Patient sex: M
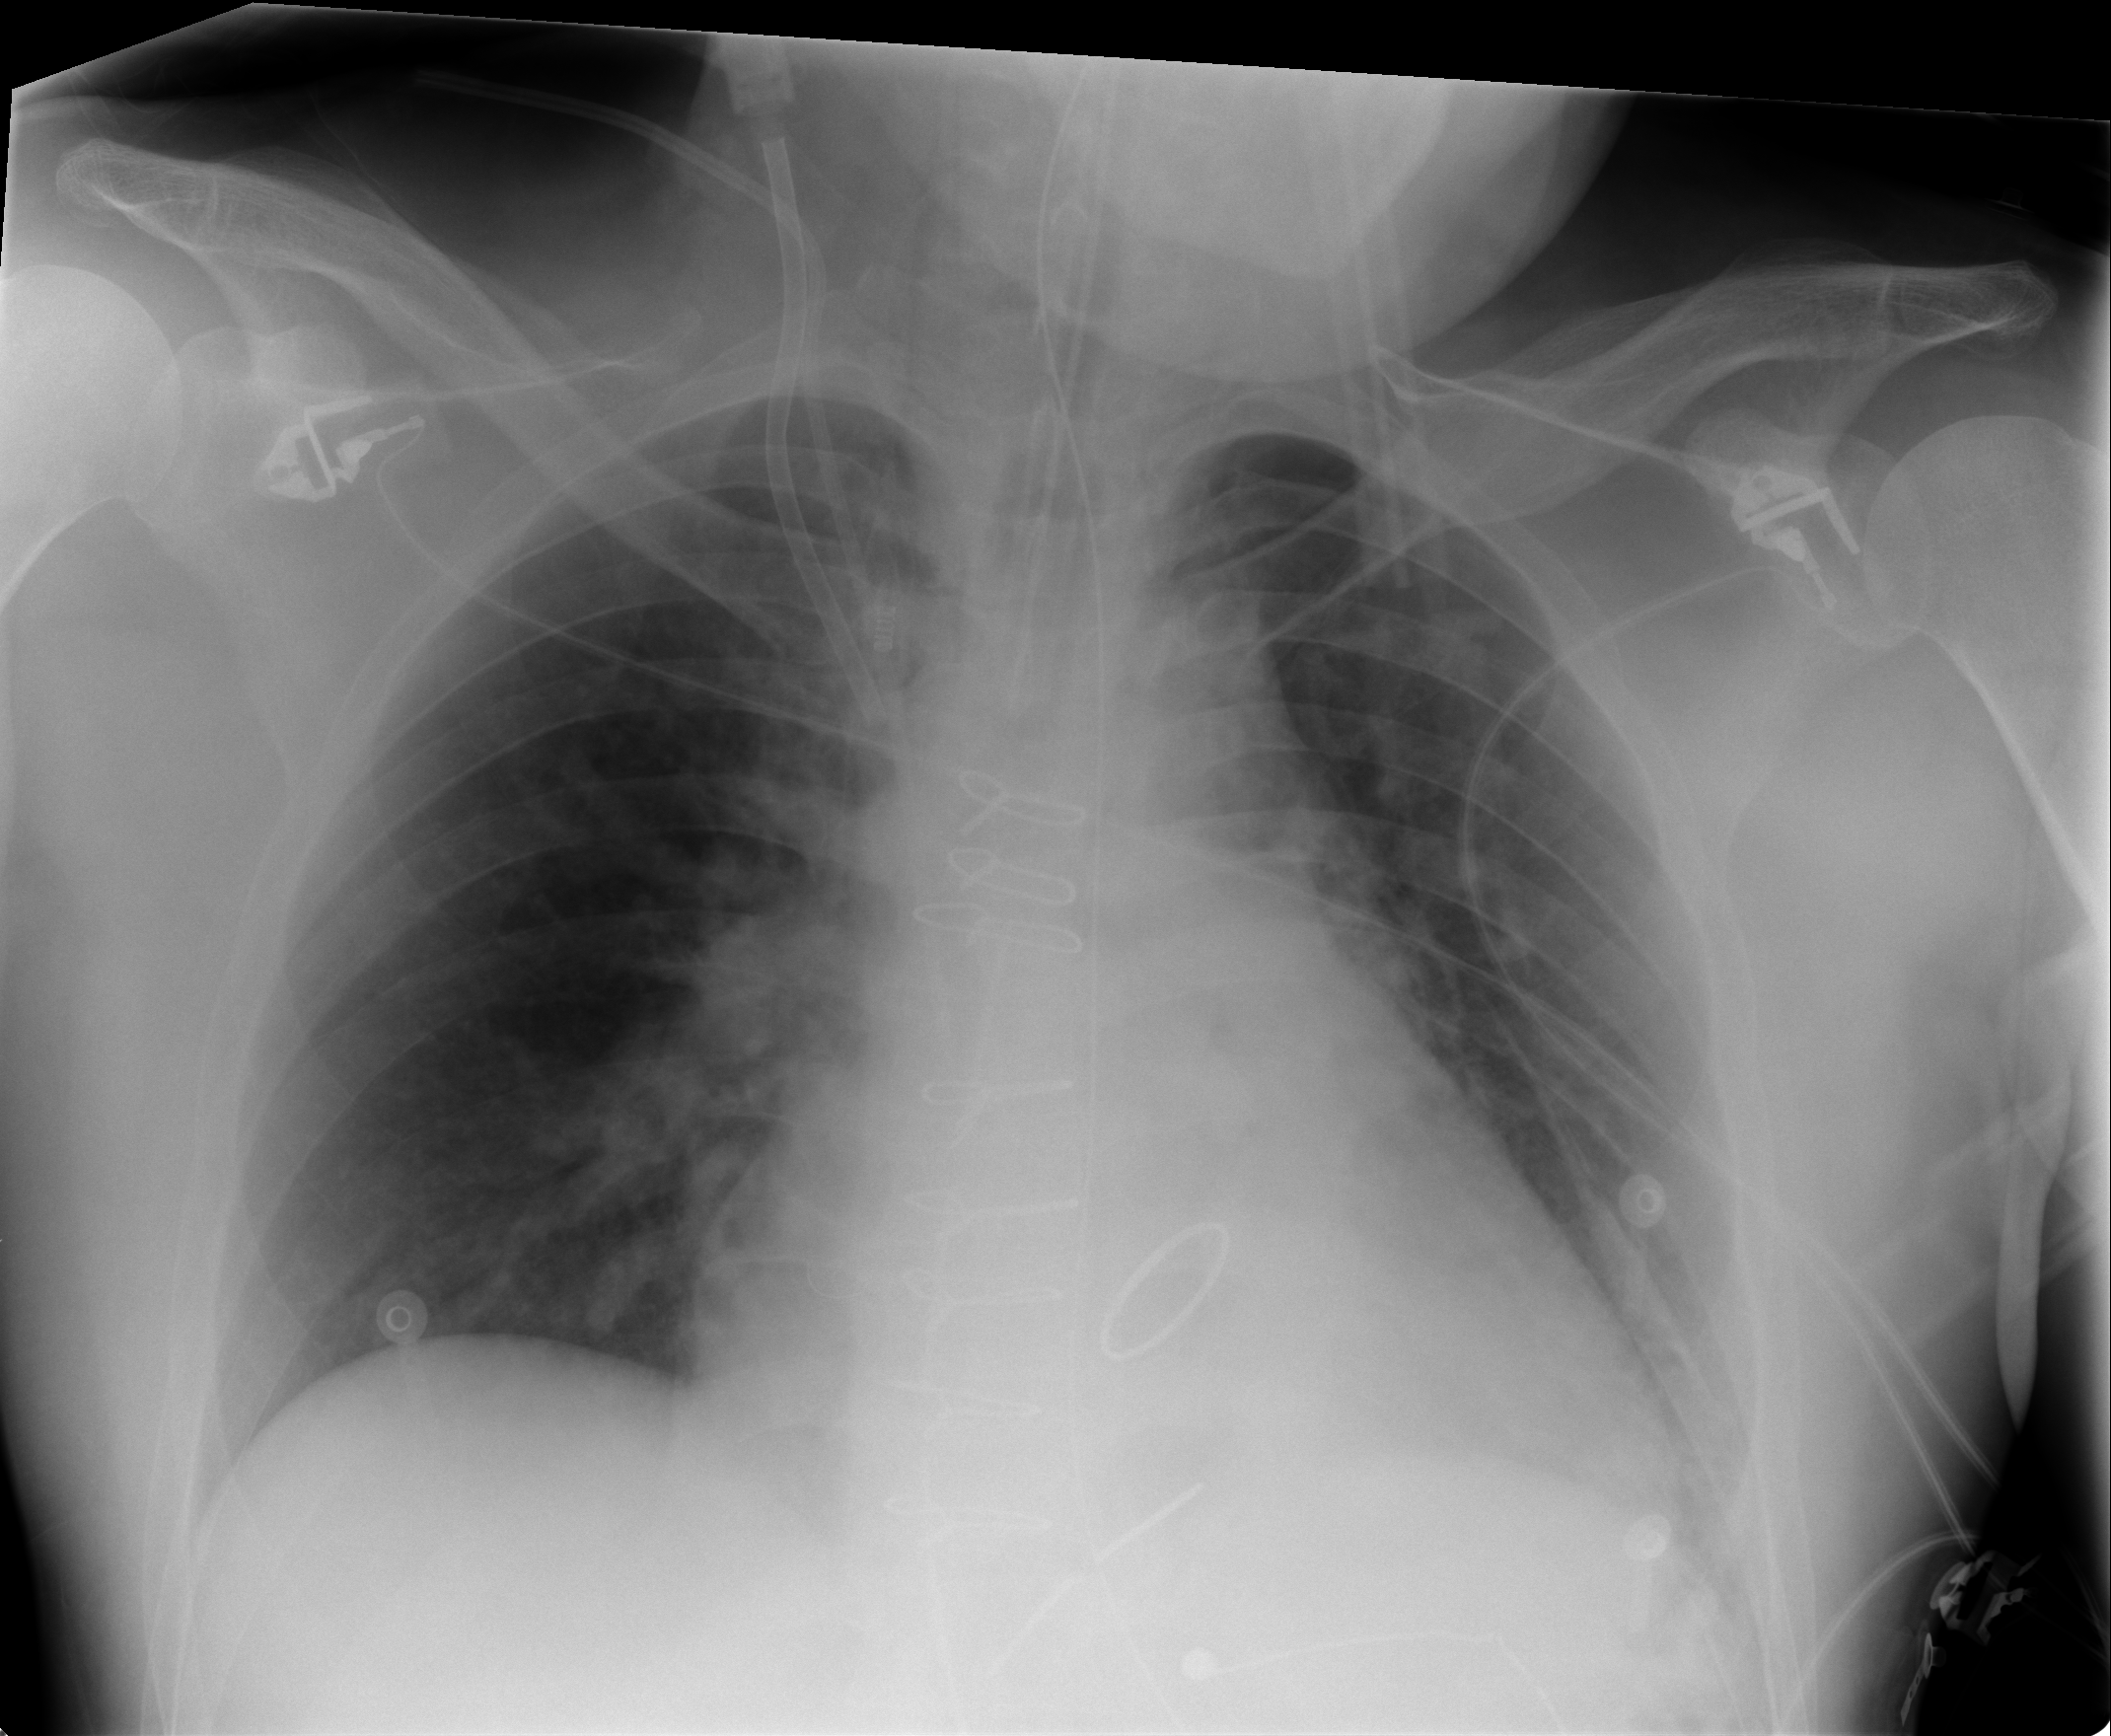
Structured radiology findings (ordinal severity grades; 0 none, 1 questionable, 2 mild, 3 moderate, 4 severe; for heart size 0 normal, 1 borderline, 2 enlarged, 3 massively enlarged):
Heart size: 2
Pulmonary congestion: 2
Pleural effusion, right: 0
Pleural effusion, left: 0
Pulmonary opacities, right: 0
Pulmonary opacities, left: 0
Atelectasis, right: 0
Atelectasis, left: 1